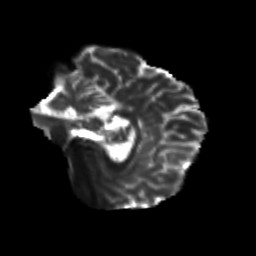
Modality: T2w
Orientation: sagittal
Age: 23
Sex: female
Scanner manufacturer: siemens
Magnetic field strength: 3 T
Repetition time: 3.5 s
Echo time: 0.125 s